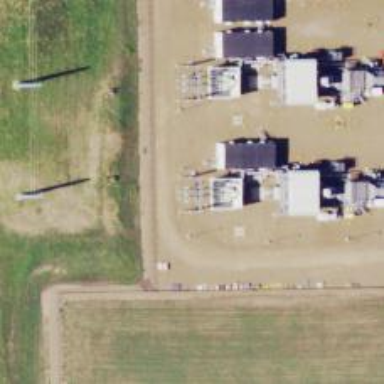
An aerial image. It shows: Switch used for power control.